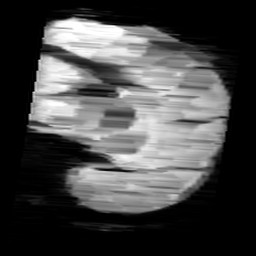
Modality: minIP
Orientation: sagittal
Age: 12
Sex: male
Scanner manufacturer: siemens
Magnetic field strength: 3 T
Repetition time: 0.027 s
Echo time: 0.02 s